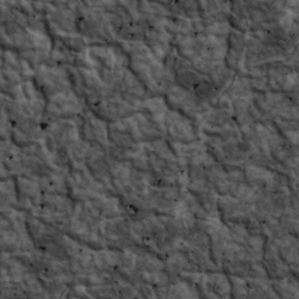
Label: non_frost